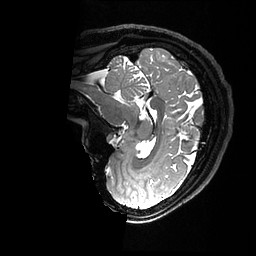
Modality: T2w
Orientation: sagittal
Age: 27
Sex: female
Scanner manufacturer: ge
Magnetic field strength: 3 T
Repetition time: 3.202 s
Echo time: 0.06703 s